Question: I don't understand why my browser is trying to load my 'js.map' files using a wrong path.
Here is what I have in my '<head>' HTML part:
Here is what it tries to load:

What's wrong is that it tries to load the file inside the folder 'assets', which doesn't exist. The right path would be 'scripts/widget/Spinner.ts'.
I can access the files directly using the right path and it works (by the URL), also, the JS files are correctly loaded.
So I guess the '.js.map' files references somehow the wrong path for the related TS (I don't know exactly how it works behind the scene).
Here is the 'Spinner.js.map' file's content:
'''
{"version":3,"file":"Spinner.js","sourceRoot":"","sources":["../../../assets/scripts/widget/Spinner.ts"],"names":["Payline","Payline.Spinner","Payline.Spinner.constructor","Payline.Spinner.spin","Payline.Spinner.getSpinnerLibrary","Payline.Spinner.autorun","Payline.Spinner.hide","Payline.Spinner.show"],"mappings":"AAAA,kDAAkD;AAElD,IAAO,OAAO,CAiLb;AAjLD,WAAO,OAAO,EAAC,CAAC;IAaZA,AAXAA;;;;;;;;;;OAUGA;QACUA,OAAOA;QAsDhBC;;;;;;;WAOGA;QACHA,SA9DSA,OAAOA,CA8DJA,OAAiBA,EAAEA,MAAYA,EAAEA,MAAyBA;YAA1DC,uBAAiBA,GAAjBA,YAAiBA;YAAgBA,sBAAyBA,GAAzBA,iBAAyBA;YAxCtEA;;eAEGA;YACKA,gBAAWA,GAAGA,MAAMA,CAACA,SAASA,CAACA,CAACA;YAOxCA;;eAEGA;YACKA,oBAAeA,GAAQA;gBAC3BA,KAAKA,EAAEA,EAAEA;gBACTA,MAAMA,EAAEA,EAAEA;gBACVA,KAAKA,EAAEA,EAAEA;gBACTA,MAAMA,EAAEA,EAAEA;gBACVA,OAAOA,EAAEA,CAACA;gBACVA,MAAMA,EAAEA,CAACA;gBACTA,SAASA,EAAEA,CAACA;gBACZA,KAAKA,EAAEA,MAAMA;gBACbA,KAAKA,EAAEA,CAACA;gBACRA,KAAKA,EAAEA,EAAEA;gBACTA,MAAMA,EAAEA,KAAKA;gBACbA,OAAOA,EAAEA,KAAKA;gBACdA,SAASA,EAAEA,iBAAiBA;gBAC5BA,MAAMA,EAAEA,GAAGA;gBACXA,GAAGA,EAAEA,KAAKA;gBACVA,IAAIA,EAAEA,KAAKA,CAACA,mCAAmCA;gBAApCA,HACdA,CAACA;YAYEA,AADAA,mHAAmHA;YACnHA,IAAIA,CAACA,QAAQA,GAAGA,CAACA,CAACA,KAAKA,CAACA,IAAIA,CAACA,eAAeA,EAAEA,OAAOA,CAACA,IAAIA,IAAIA,CAACA,eAAeA,CAACA;YAC/EA,IAAIA,CAACA,OAAOA,GAAGA,MAAMA,IAAIA,IAAIA,CAACA;YAC9BA,IAAIA,CAACA,OAAOA,GAAGA,MAAMA,CAACA;YAEtBA,EAAEA,CAAAA,CAACA,IAAIA,CAACA,OAAOA,CAACA,CAAAA,CAACA;gBACbA,IAAIA,CAACA,QAAQA,GAAGA,IAAIA,CAACA,IAAIA,CAACA,IAAIA,CAACA,OAAOA,EAAEA,IAAIA,CAACA,OAAOA,CAACA,CAACA;YAC1DA,CAACA;QACLA,CAACA;QAEDD;;;;;;WAMGA;QACIA,sBAAIA,GAAXA,UAAYA,MAAYA,EAAEA,MAAyBA;YAAzBE,sBAAyBA,GAAzBA,iBAAyBA;YAC/CA,EAAEA,CAAAA,CAACA,MAAMA,CAACA,CAAAA,CAACA;gBACPA,IAAIA,OAAOA,GAAiBA,IAAIA,CAACA,IAAIA,CAACA,iBAAiBA,EAAEA,CAACA,CAACA,IAAIA,CAACA,QAAQA,CAACA,CAACA,IAAIA,EAAEA,CAACA;gBAGjFA,AADAA,qDAAqDA;gBACrDA,EAAEA,CAAAA,CAACA,MAAMA,CAACA,MAAMA,CAACA,CAACA,CAAAA,CAACA;oBACfA,MAAMA,CAACA,MAAMA,CAACA,CAACA,OAAOA,CAACA,EAAEA,CAACA,CAACA;gBAC/BA,CAACA;gBAAAA,IAAIA,CAACA,EAAEA,CAAAA,CAACA,MAAMA,CAACA,QAAQA,CAACA,CAACA,CAAAA,CAACA;oBAEvBA,AADAA,mBAAmBA;oBACnBA,MAAMA,CAACA,QAAQA,CAACA,CAACA,OAAOA,CAACA,EAAEA,CAACA,CAACA;gBACjCA,CAACA;gBAAAA,IAAIA,CAAAA,CAACA;oBAEFA,AADAA,gCAAgCA;oBAChCA,MAAMA,CAACA,aAAaA,CAACA,CAACA,OAAOA,CAACA,EAAEA,CAACA,CAACA;gBACtCA,CAACA;gBAEDA,GAAGA,CAACA,IAAIA,CAACA,kCAAkCA,CAACA,CAACA;gBAE7CA,MAAMA,CAACA,OAAOA,CAACA;YACnBA,CAACA;YAAAA,IAAIA,CAAAA,CAACA;gBACFA,GAAGA,CAACA,KAAKA,CAACA,0BAA0BA,CAACA,CAAAA;YACzCA,CAACA;YAEDA,MAAMA,CAACA,IAAIA,CAACA;QAChBA,CAACA;QAEDF;;;;WAIGA;QACIA,mCAAiBA,GAAxBA;YACIG,MAAMA,CAACA,IAAIA,CAACA,WAAWA,CAACA;QAC5BA,CAACA;QAEDH;;wHAEgHA;QAEhHA;;;;;;;;WAQGA;QACWA,eAAOA,GAArBA,UAAsBA,OAAiBA,EAAEA,MAAqDA,EAAEA,MAAyBA;YAAnGI,uBAAiBA,GAAjBA,YAAiBA;YAAEA,sBAAqDA,GAArDA,SAAcA,CAACA,CAACA,GAAGA,GAAGA,OAAOA,CAACA,MAAMA,CAACA,eAAeA,CAACA;YAAEA,sBAAyBA,GAAzBA,iBAAyBA;YACrHA,OAAOA,CAACA,OAAOA,CAACA,QAAQA,GAAGA,IAAIA,OAAOA,CAACA,OAAOA,CAACA,OAAOA,EAAEA,MAAMA,EAAEA,MAAMA,CAACA,CAACA;YAExEA,MAAMA,CAACA,OAAOA,CAACA,OAAOA,CAACA,QAAQA,CAACA;QACpCA,CAACA;QAEDJ;;;;;;WAMGA;QACWA,YAAIA,GAAlBA,UAAmBA,QAA4CA;YAA5CK,wBAA4CA,GAA5CA,WAAoBA,OAAOA,CAACA,OAAOA,CAACA,QAAQA;YAE3DA,AADAA,iDAAiDA;YACjDA,QAAQA,CAACA,QAAQA,CAACA,IAAIA,EAAEA,CAACA;YAEzBA,MAAMA,CAACA,QAAQA,CAACA;QACpBA,CAACA;QAEDL;;;;;;;;WAQGA;QACWA,YAAIA,GAAlBA,UAAmBA,QAA4CA,EAAEA,MAAYA,EAAEA,MAAyBA;YAArFM,wBAA4CA,GAA5CA,WAAoBA,OAAOA,CAACA,OAAOA,CAACA,QAAQA;YAAgBA,sBAAyBA,GAAzBA,iBAAyBA;YAEpGA,AADAA,qLAAqLA;YACrLA,QAAQA,CAACA,QAAQA,GAAGA,QAAQA,CAACA,IAAIA,CAACA,MAAMA,IAAIA,QAAQA,CAACA,OAAOA,EAAEA,MAAMA,CAACA,CAACA;YAEtEA,MAAMA,CAACA,QAAQA,CAACA;QACpBA,CAACA;QAELN,cAACA;IAADA,CAACA,AAnKDD,IAmKCA;IAnKYA,eAAOA,GAAPA,OAmKZA,CAAAA;AACLA,CAACA,EAjLM,OAAO,KAAP,OAAO,QAiLb"}
'''
What may be confusing is that my source files are in 'assets/scripts/...' but are copied by Grunt into 'WebContent/scripts'. But I did this before and it worked fine so I don't understand the issue here.
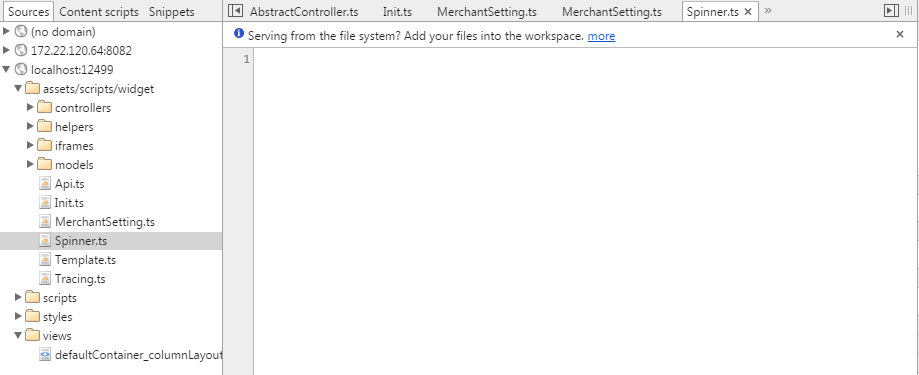
Answer: My best guess is that you need to change the 'sourceRoot' config attribute to point to the correct path ;).
Something like:
'{"version":3,"file":"Spinner.js","sourceRoot":"/scripts/",' ...
should do it.